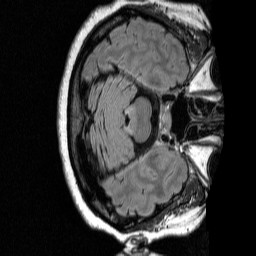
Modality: FLAIR
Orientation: axial
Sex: female
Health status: ill
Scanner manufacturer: siemens
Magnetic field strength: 3 T
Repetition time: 7 s
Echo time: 0.372 s